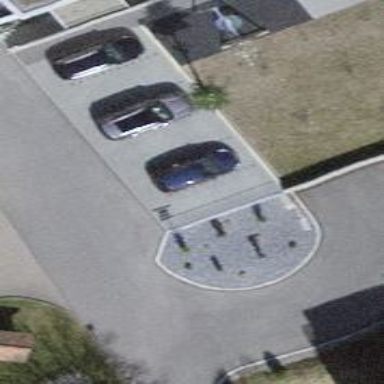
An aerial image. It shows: Parking area with surface.